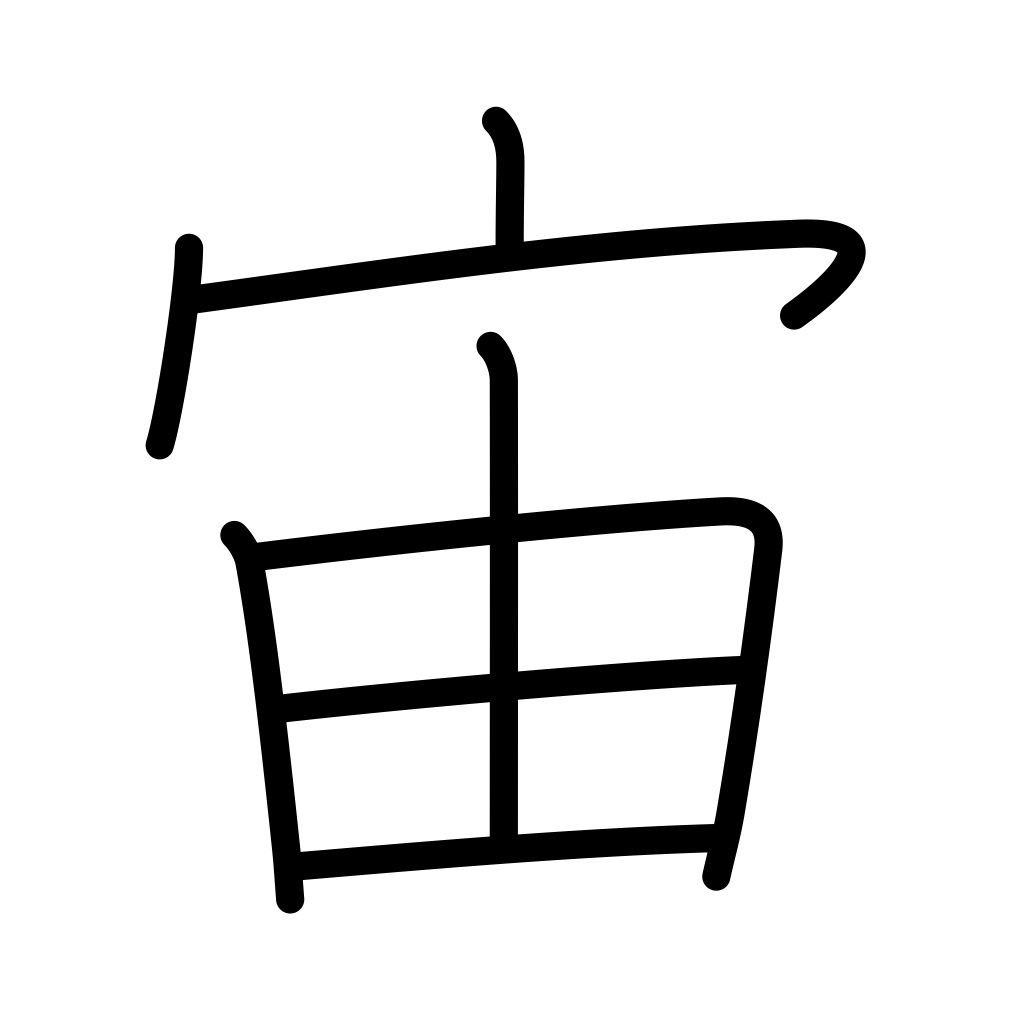
Meaning: mid-air, air, space, sky, memorization, interval of time